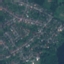
Label: Residential